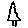
Label: tree